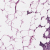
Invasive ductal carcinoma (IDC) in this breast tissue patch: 1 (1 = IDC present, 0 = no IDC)